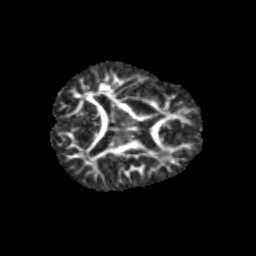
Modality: FA
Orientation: axial
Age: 11
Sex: male
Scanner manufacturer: siemens
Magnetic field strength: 3 T
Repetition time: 3.8 s
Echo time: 0.07 s